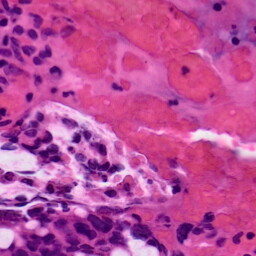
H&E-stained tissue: Colon